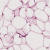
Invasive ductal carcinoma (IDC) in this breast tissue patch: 0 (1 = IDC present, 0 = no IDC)